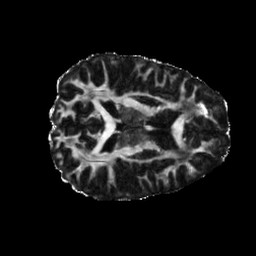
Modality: FA
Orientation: axial
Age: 27
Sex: female
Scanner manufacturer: siemens
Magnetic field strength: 6.98 T
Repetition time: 7.08 s
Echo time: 0.0756 s